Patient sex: F
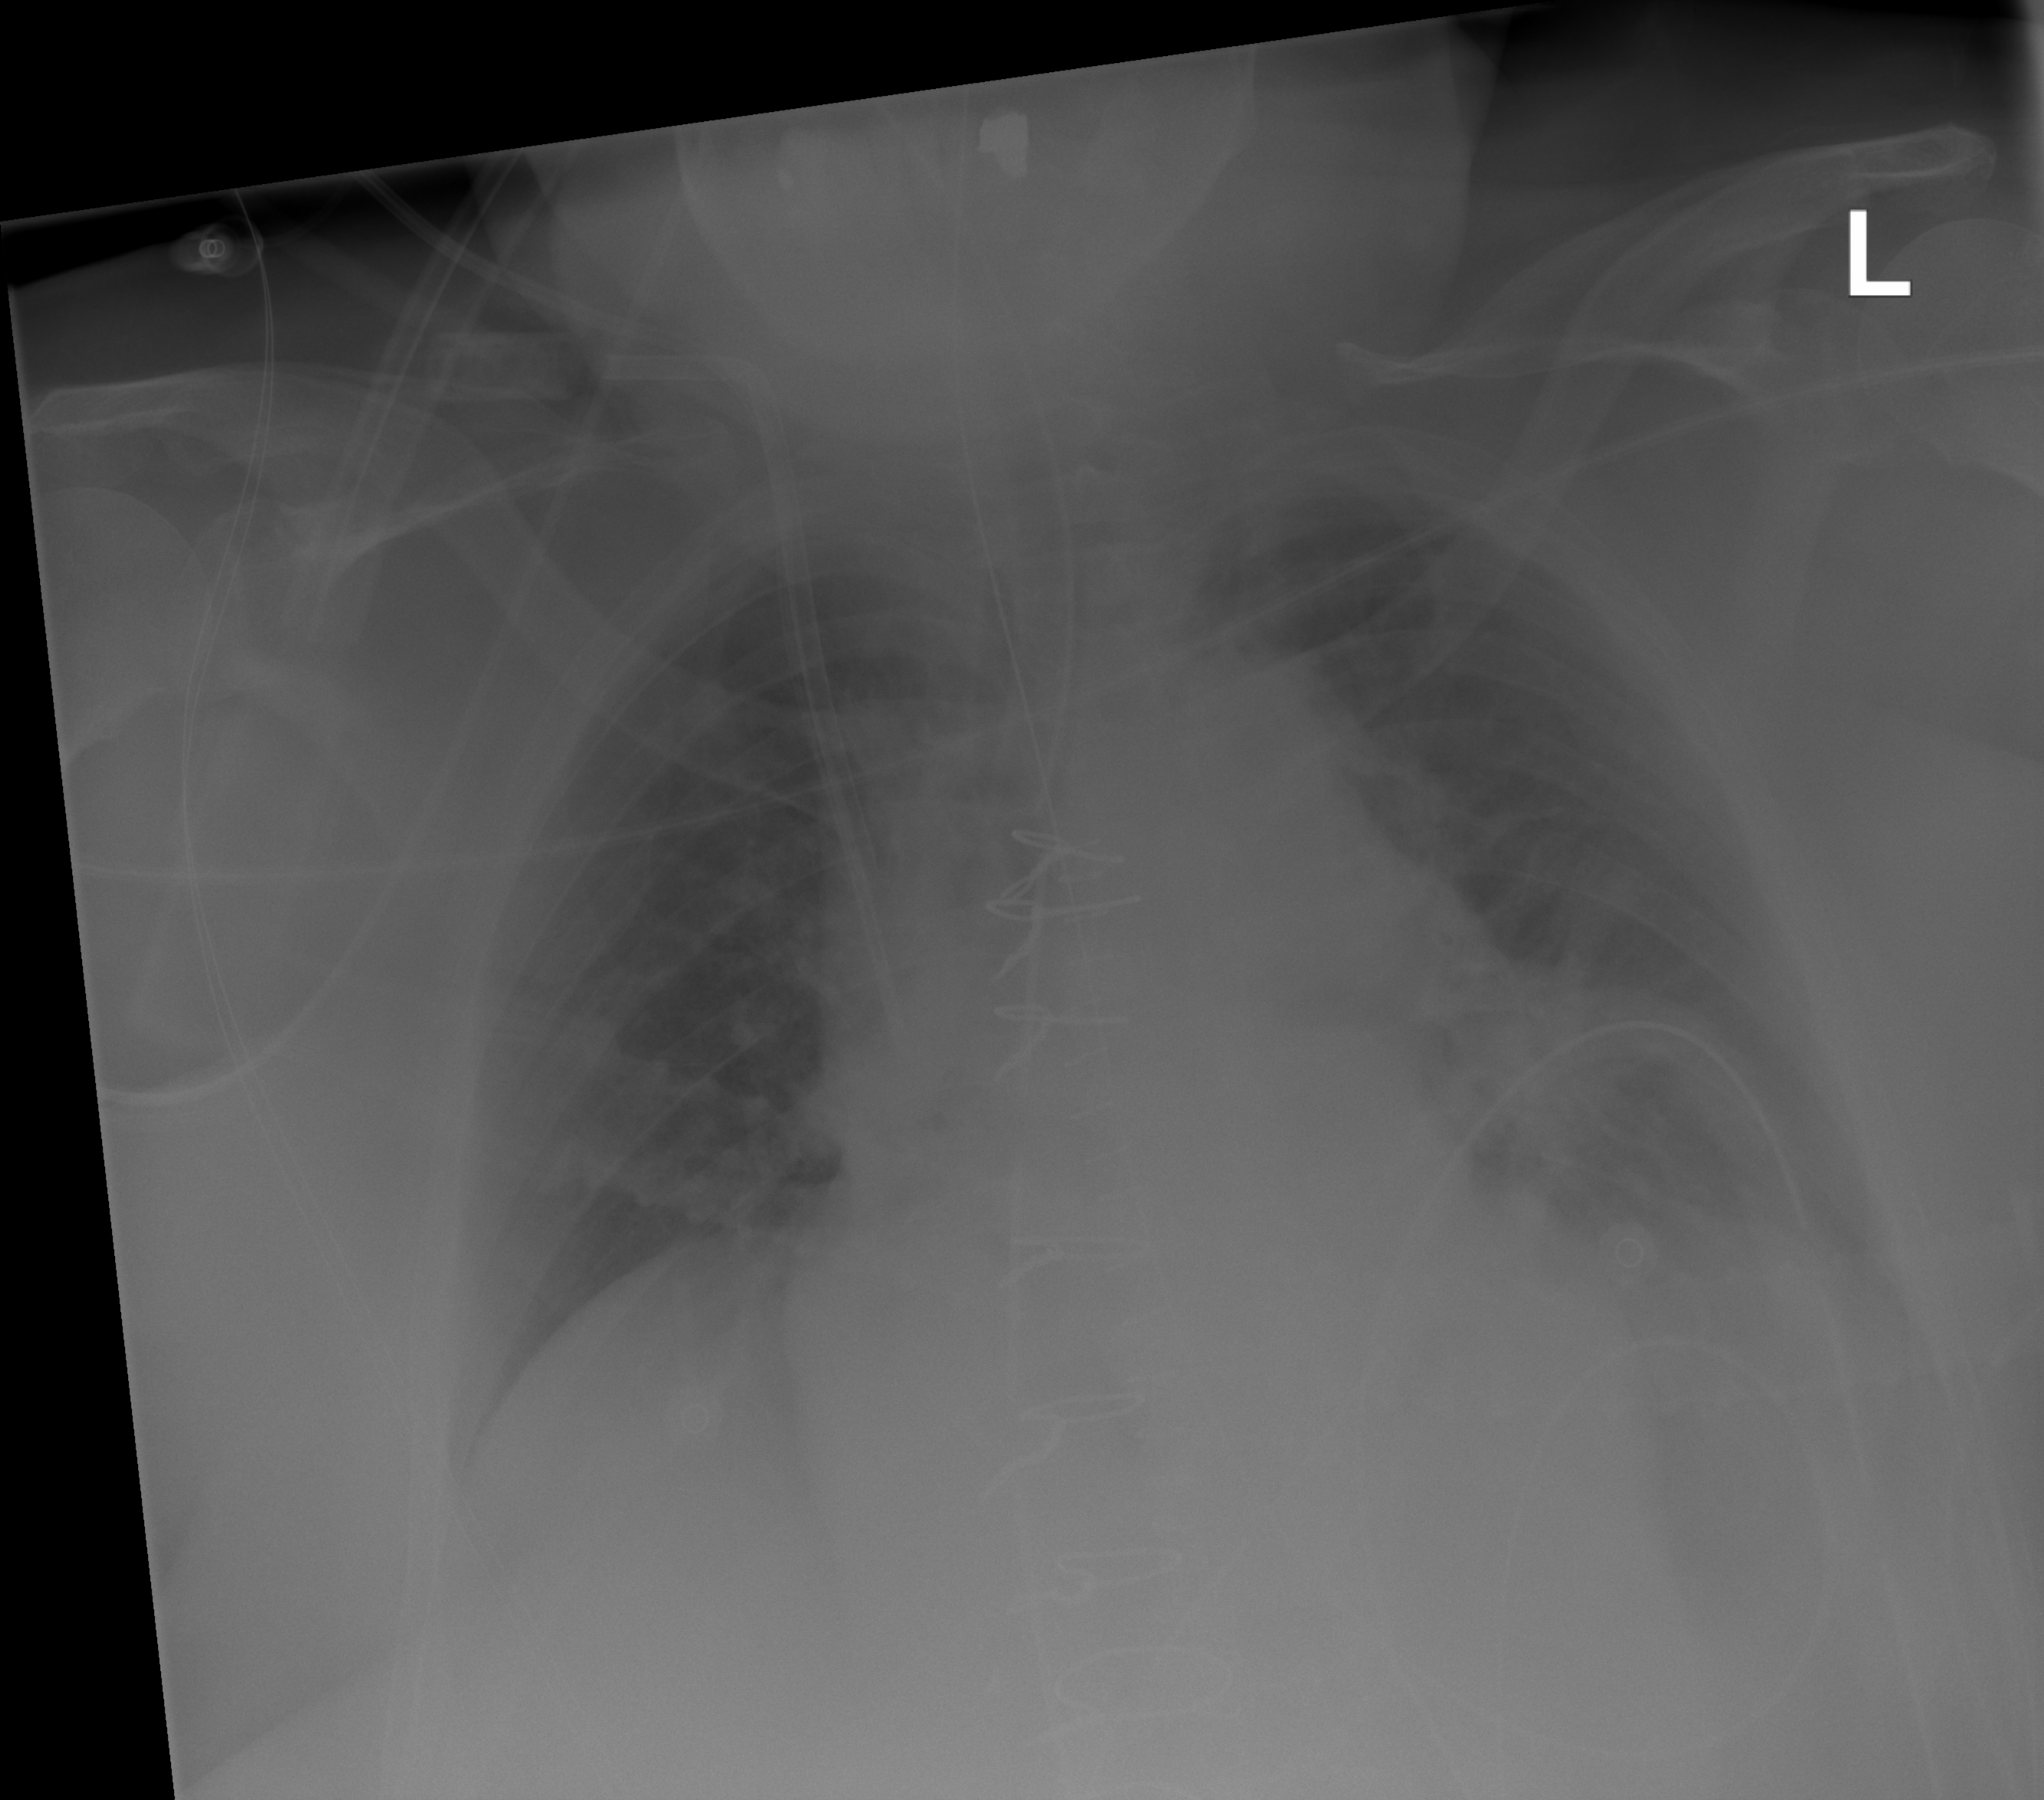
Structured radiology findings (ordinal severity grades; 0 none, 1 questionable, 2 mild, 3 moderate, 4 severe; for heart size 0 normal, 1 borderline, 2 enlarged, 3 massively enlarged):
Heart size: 2
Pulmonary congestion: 0
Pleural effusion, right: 0
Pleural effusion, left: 2
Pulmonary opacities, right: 0
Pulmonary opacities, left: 1
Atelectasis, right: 0
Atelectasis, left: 2